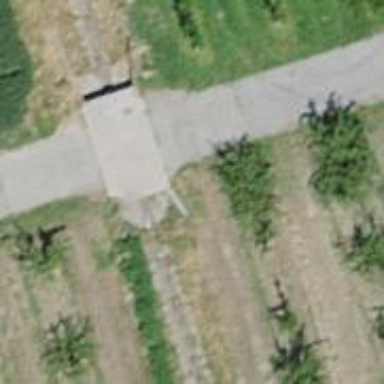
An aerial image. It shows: Culvert tunnel under canal.